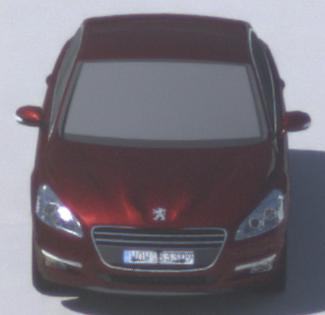
Make: Peugeot
Model: 508 120 VTi
Detailed model: 508 (I) Limousine
Model produced from: 2011/03
Model produced until: 2014/05
Doors: 4
Color: red
Road condition: dry road
Daytime: midday
Contrast: high contrast